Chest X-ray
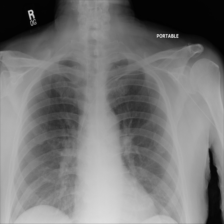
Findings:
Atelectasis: negative
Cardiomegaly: negative
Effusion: negative
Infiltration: negative
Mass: negative
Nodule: negative
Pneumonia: negative
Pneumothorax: negative
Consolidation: negative
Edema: negative
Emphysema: negative
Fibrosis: negative
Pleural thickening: negative
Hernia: negative